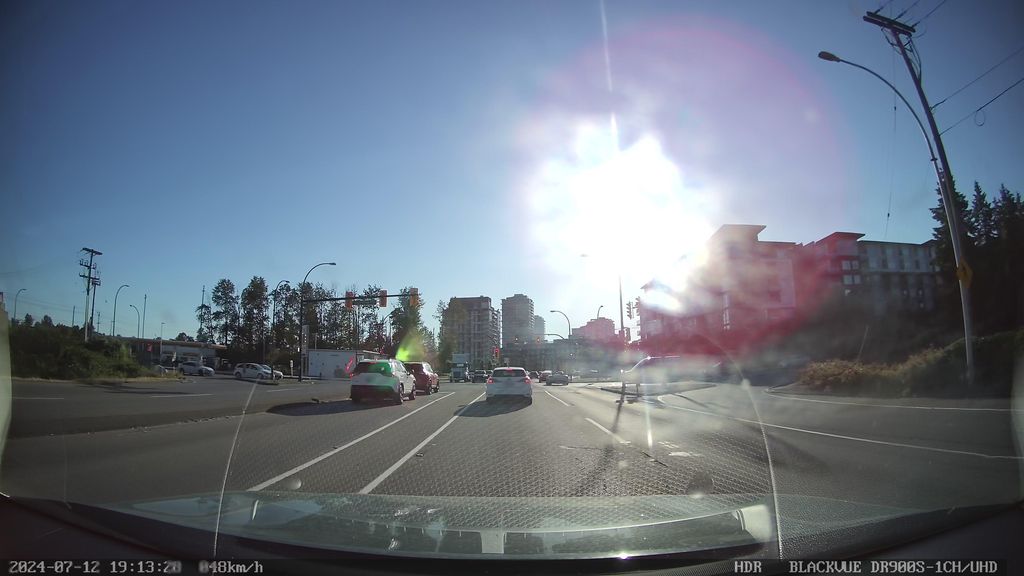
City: vancouver